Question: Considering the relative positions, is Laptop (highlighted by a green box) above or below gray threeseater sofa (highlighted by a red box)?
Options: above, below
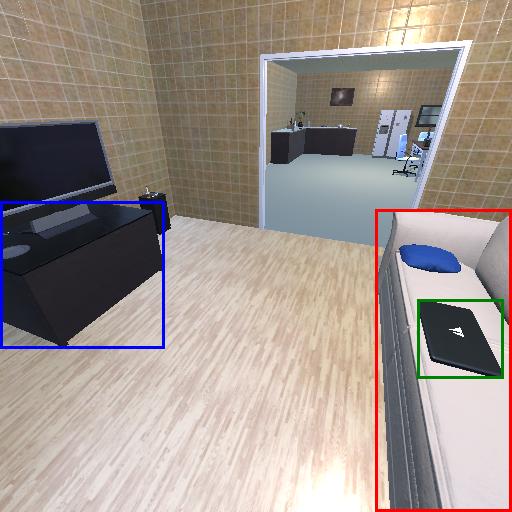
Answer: above